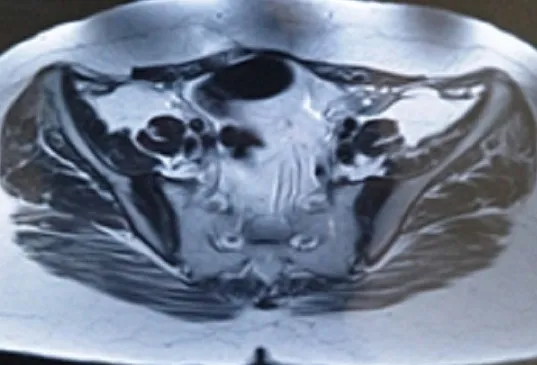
MRI on T2 sequence showing the condensation of the iliac side of the sacro iliac joints with no involvment of the joint nor the soft tissues.
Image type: radiology (mri)